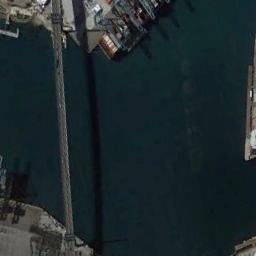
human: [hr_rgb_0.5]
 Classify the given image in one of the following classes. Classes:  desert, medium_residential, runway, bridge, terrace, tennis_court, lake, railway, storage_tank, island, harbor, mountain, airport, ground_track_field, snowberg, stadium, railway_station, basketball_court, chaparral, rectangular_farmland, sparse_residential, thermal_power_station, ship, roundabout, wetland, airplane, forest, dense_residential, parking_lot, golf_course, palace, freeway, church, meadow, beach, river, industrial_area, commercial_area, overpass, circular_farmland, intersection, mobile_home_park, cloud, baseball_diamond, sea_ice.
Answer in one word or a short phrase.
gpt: bridge